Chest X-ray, AP view. Patient: 59 years old, sex M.
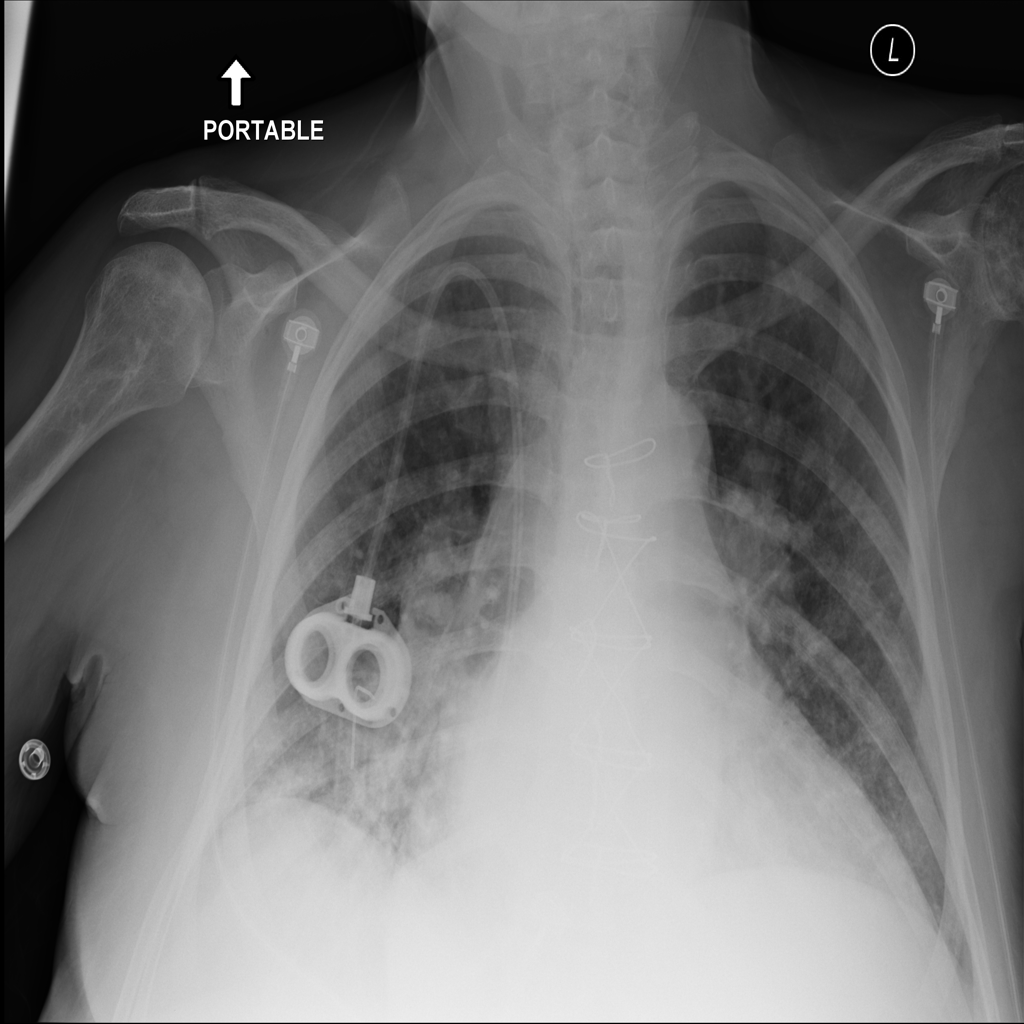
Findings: Infiltration